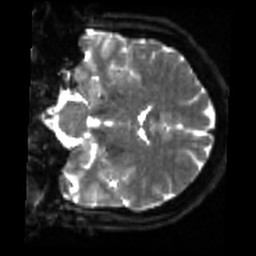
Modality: sbref
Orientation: coronal
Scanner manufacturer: siemens
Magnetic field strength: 3 T
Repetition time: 4 s
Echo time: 0.0594 s